Interaction volume radius: 5 \u00c5
Interaction volume height: 10 \u00c5
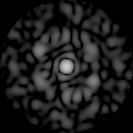
Disorder parameter: 0.8186